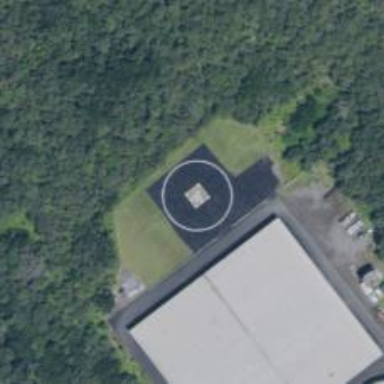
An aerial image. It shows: Helipad with asphalt surface.